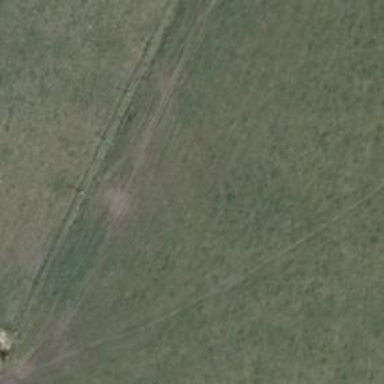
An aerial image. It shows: Track with grade5 tracktype.